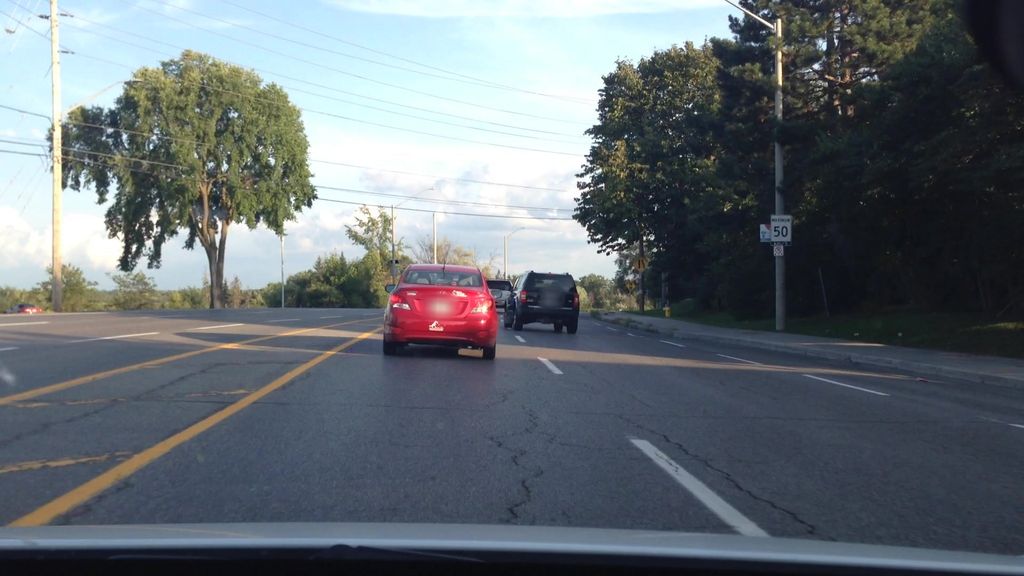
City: ottawa-gatineau